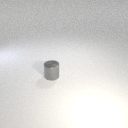
small gray metal cylinder